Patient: sex M, age 31
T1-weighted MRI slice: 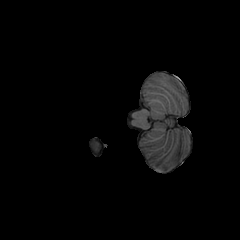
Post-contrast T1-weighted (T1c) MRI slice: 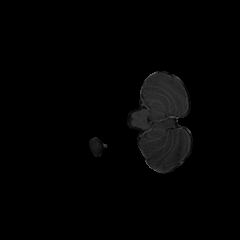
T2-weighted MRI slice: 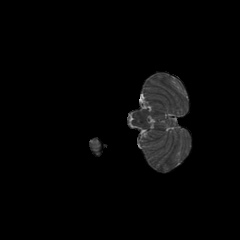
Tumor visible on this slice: no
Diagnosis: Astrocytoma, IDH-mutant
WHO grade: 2